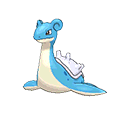
Pok\u00e9mon: lapras